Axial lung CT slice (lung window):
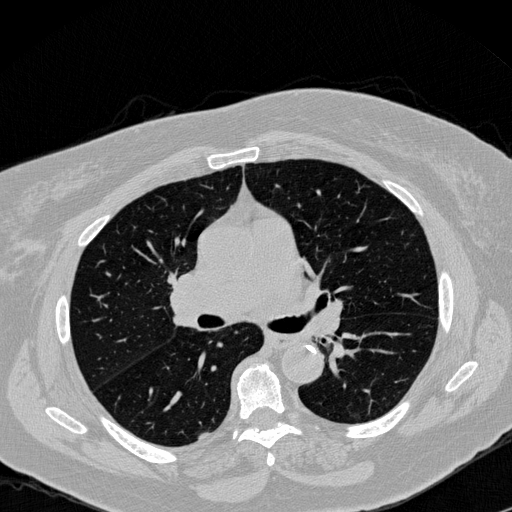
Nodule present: no